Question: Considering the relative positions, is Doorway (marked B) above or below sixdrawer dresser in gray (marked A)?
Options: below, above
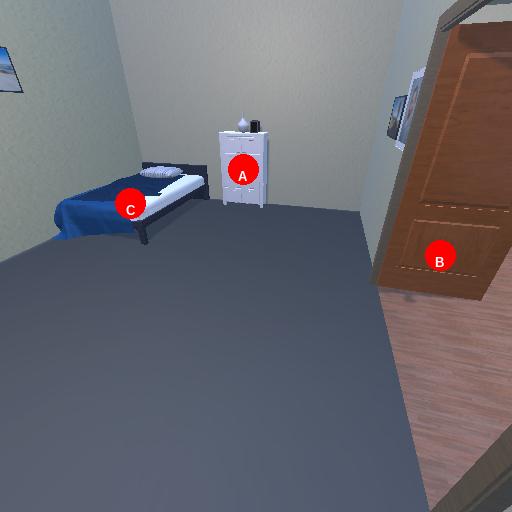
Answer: below